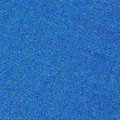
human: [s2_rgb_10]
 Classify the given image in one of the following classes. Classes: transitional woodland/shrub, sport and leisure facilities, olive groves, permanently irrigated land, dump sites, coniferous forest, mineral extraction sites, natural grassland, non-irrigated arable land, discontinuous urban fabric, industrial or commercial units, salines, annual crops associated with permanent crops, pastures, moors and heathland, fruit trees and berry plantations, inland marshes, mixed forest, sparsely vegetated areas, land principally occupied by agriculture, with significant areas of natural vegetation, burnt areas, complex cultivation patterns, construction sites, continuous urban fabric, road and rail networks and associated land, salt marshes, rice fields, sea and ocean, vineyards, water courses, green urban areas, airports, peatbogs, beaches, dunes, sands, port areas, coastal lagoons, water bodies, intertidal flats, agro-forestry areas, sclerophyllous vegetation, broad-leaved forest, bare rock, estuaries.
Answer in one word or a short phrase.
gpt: sea and ocean